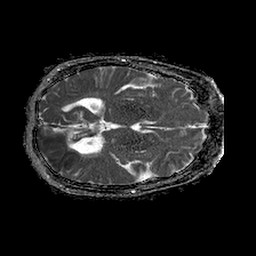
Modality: ADC
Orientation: axial
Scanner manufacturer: philips
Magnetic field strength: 1.5 T
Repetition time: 4.6 s
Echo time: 0.08517 s